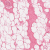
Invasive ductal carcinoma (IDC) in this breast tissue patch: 0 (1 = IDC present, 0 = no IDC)